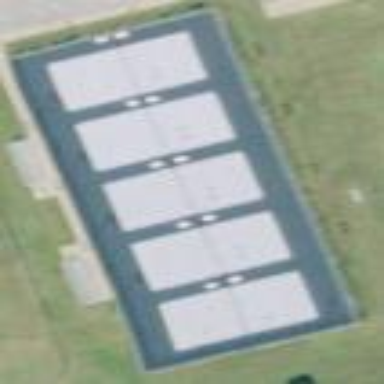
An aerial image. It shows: Sports centre dedicated to tennis.